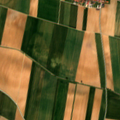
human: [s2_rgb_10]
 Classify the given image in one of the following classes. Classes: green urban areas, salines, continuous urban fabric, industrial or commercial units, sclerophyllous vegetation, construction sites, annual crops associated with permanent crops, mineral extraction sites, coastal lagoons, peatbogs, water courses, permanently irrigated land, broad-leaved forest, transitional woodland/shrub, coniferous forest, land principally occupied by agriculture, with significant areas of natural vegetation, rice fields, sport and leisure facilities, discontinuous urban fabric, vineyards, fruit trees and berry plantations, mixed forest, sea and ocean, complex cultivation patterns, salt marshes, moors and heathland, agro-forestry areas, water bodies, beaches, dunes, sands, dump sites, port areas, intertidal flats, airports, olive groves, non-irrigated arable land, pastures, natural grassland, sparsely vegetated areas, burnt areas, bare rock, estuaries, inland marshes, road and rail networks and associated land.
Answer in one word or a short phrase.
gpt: non-irrigated arable land, land principally occupied by agriculture, with significant areas of natural vegetation